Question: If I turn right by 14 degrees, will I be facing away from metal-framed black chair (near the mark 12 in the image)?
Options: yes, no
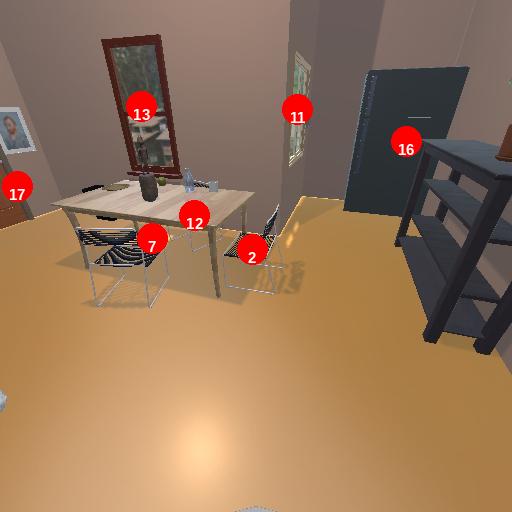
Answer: yes